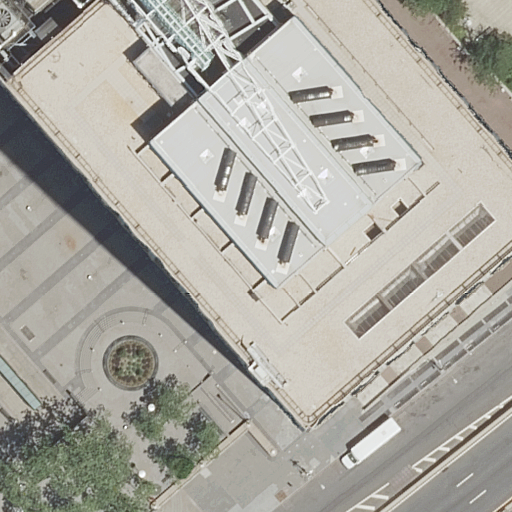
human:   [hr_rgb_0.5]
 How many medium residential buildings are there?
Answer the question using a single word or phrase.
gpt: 1

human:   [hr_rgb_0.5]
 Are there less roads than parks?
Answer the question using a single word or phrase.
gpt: no

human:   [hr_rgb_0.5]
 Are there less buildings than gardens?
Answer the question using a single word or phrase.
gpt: no

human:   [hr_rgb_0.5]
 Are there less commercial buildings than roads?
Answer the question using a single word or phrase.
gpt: yes

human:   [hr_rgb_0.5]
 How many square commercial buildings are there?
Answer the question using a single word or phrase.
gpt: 0

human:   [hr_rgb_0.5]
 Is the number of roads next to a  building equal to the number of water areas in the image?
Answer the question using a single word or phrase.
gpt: no

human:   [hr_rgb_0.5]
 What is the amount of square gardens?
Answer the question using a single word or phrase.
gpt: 1

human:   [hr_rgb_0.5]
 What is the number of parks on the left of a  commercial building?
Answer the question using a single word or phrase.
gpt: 0

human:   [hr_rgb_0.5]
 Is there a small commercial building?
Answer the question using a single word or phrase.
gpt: no

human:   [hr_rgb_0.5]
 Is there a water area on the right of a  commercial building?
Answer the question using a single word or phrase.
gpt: no

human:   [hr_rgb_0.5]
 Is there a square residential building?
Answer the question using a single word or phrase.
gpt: no

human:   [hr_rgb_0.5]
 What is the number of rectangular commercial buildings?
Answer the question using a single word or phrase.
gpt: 0

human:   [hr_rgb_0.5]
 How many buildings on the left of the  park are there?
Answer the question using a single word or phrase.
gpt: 0

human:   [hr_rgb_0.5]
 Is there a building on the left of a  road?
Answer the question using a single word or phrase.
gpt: yes

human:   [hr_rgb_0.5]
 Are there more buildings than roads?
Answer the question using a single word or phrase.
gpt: no

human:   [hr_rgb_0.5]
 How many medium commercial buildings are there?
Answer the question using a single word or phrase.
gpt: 0

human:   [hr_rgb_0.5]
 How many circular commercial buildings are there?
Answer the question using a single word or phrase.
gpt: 0

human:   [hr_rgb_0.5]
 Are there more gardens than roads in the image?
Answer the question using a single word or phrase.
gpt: no

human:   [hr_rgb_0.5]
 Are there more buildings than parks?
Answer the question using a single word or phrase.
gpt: yes

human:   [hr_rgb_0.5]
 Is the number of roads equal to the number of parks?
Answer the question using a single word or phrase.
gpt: no

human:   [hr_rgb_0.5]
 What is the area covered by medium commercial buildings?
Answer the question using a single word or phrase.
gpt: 0m2

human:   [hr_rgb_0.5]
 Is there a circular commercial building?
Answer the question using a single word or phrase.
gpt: no

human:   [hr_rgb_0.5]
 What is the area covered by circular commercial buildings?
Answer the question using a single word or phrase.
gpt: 0m2

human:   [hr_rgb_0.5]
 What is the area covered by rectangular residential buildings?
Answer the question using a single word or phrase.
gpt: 15m2

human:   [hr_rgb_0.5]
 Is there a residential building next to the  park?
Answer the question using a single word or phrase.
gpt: yes

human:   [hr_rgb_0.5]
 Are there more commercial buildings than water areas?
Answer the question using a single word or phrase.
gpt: no

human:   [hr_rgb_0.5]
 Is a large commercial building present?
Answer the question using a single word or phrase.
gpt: no

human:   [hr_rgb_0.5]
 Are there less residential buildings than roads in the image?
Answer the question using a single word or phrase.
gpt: no

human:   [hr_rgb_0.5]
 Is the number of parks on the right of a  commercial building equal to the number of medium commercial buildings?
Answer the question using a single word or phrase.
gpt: yes

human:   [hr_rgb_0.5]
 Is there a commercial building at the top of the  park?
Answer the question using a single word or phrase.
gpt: no

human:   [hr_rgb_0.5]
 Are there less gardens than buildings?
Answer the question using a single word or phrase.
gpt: yes

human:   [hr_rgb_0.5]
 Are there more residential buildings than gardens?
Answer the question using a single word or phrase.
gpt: yes

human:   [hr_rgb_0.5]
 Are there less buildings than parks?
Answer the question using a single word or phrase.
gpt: no

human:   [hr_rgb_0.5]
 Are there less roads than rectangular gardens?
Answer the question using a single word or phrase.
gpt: no

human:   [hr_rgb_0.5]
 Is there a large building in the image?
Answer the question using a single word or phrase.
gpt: no

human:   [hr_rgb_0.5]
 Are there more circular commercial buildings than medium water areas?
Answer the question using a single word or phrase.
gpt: no